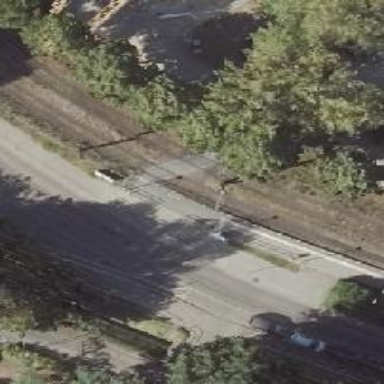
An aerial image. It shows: Uncontrolled tram crossing.